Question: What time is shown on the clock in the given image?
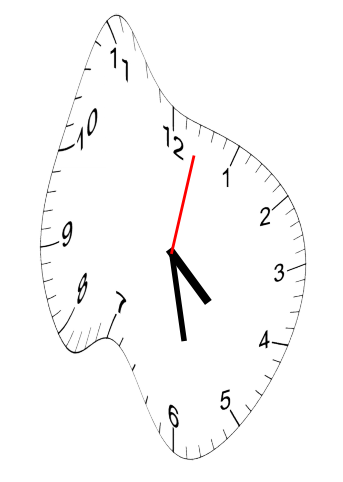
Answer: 04:28:02